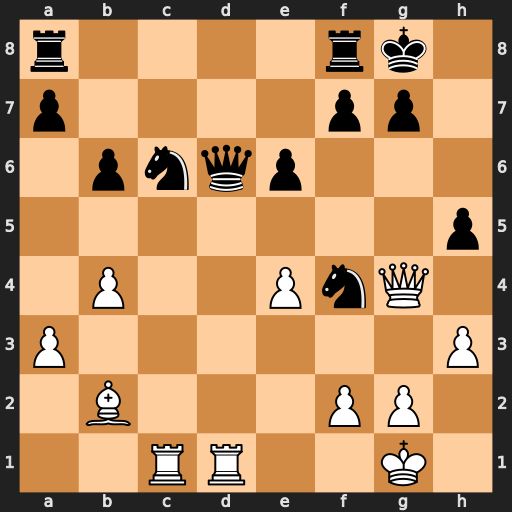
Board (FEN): r4rk1/p4pp1/1pnqp3/7p/1P2PnQ1/P6P/1B3PP1/2RR2K1
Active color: w
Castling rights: -
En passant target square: -
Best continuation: Qxg7#